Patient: sex M, age 60
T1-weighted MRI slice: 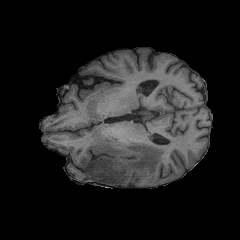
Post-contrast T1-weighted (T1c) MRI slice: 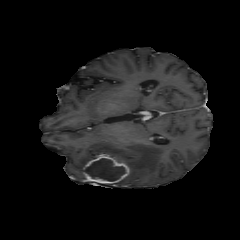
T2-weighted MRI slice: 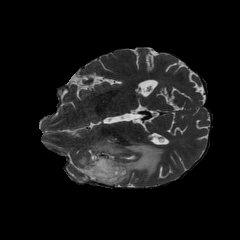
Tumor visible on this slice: yes
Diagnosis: Glioblastoma, IDH-wildtype
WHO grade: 4